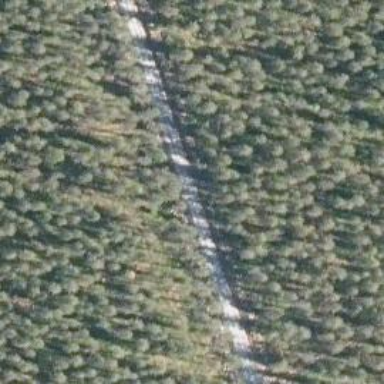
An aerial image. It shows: Unclassified road.